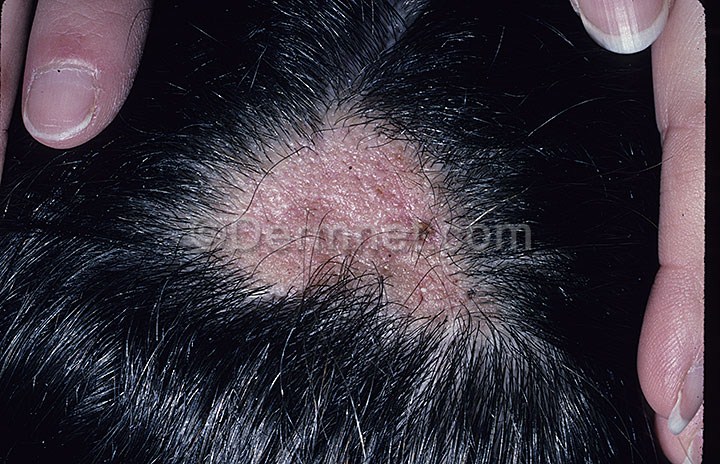
Disease: Seborrheic Keratoses and other Benign Tumors